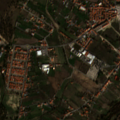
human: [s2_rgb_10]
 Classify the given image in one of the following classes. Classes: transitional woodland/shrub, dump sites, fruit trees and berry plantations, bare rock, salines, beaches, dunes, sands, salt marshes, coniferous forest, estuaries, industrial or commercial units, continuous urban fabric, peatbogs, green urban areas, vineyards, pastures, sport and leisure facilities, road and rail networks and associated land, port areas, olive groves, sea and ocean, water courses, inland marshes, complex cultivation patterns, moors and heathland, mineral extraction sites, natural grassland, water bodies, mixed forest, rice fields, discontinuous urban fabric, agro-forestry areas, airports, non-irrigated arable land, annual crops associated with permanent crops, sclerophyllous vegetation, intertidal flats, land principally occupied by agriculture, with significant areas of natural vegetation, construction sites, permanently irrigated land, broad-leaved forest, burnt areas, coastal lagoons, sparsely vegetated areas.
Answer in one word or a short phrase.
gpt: continuous urban fabric, olive groves, annual crops associated with permanent crops